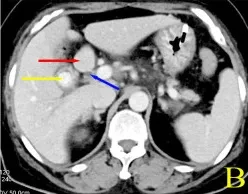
Preoperative abdominal CT imaging. (B) Portal phase showed persistent enhancement.
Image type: radiology (ct)